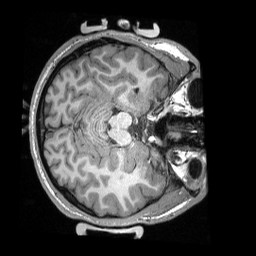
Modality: T1w
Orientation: axial
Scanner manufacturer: siemens
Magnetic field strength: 3 T
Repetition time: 2.3 s
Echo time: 0.00308 s